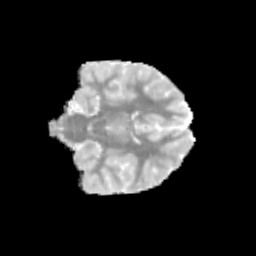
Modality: MD
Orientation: coronal
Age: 10
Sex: male
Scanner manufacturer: siemens
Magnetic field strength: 3 T
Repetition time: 3.8 s
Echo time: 0.07 s